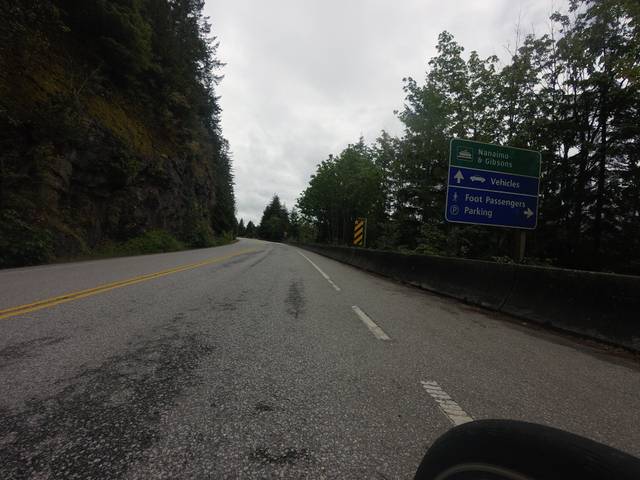
Region: Canada
Coordinates: 49.371, -123.274